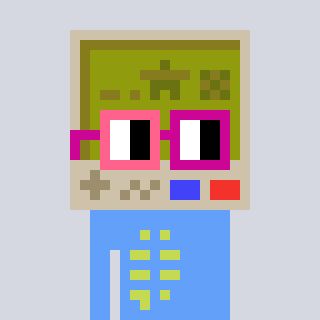
a pixel art character with square pink and red glasses, a gameboy-shaped head and a blue-colored body on a cool background